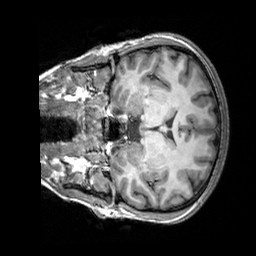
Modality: T1w
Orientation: coronal
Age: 21
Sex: female
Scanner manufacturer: siemens
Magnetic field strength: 3 T
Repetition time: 2.3 s
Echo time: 0.00303 s